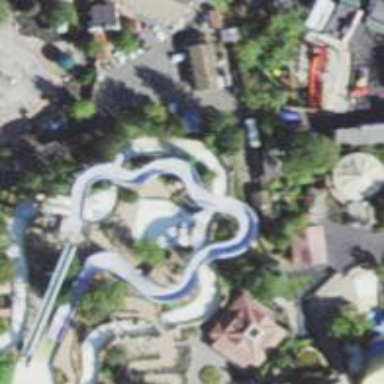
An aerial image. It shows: Water slide attraction.